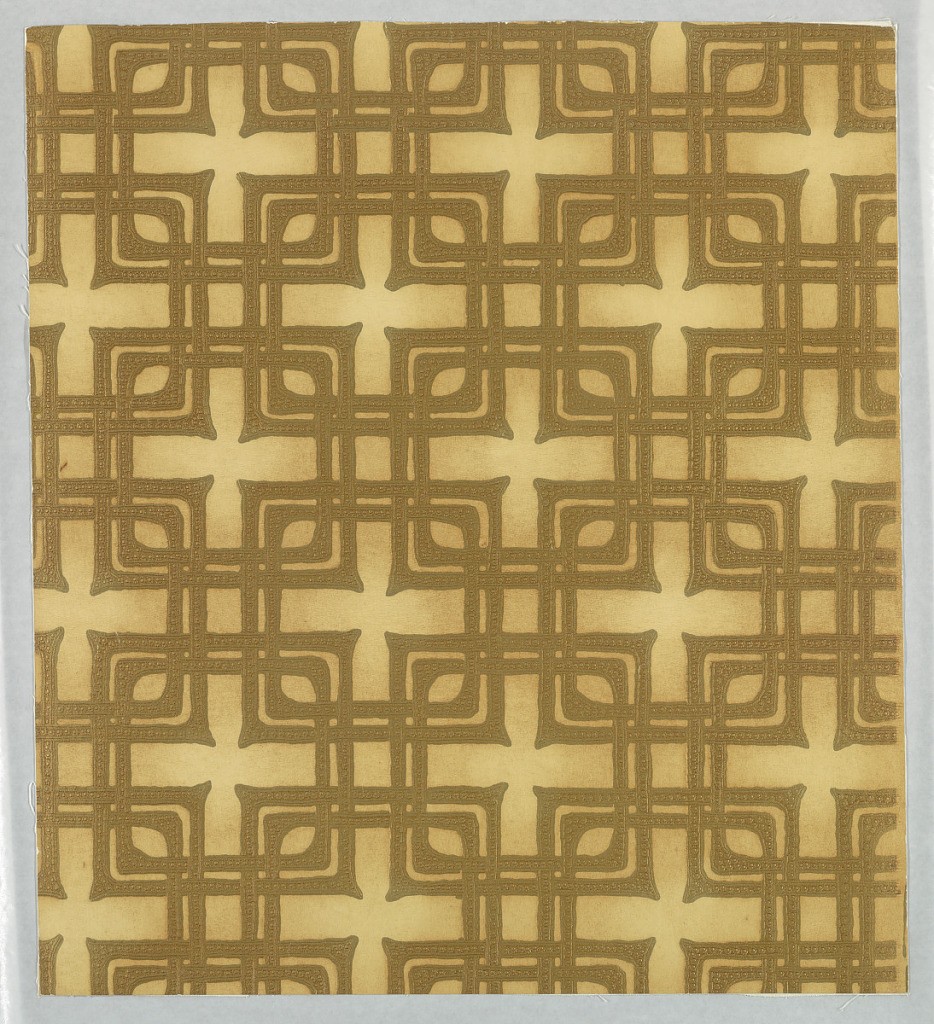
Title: Sidewall
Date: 1920
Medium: Block-printed paper, embossed, hand-rubbed oil finish
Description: Imitation leather. Geometric strap work design of studded bands interlaced to form angular patterns. Bands are embossed, field is plain. Entire surface antiqued by hand. Printed in gold on deep old ivory, antiqued. Simulates tooled leather.